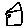
Label: house